五年级 · 立体几何学
一块长方形铁皮, 长 25 厘米, 宽 15 厘米, 从四个角分别剪去边长 5 厘米的小正方形, 然后把四周折起来, 做成没有盖子的铁盒, 这个铁盒的容积是多少毫升?

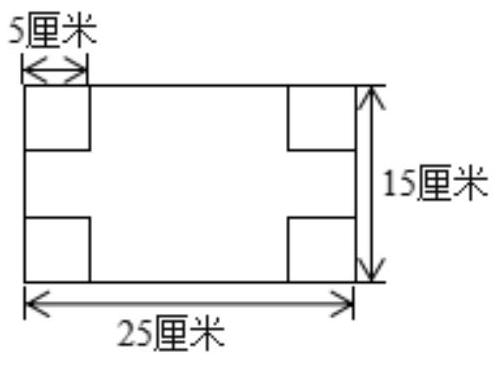
答案: 解375 毫升

【分析】通过观察图形可知, 做成铁盒的长是 $(25-5 \times 2)$ 厘米, 宽是 (15-5*2) 厘米, 高是 5 厘米,根据长方体的容积公式: $\mathrm{V}=\mathrm{abh}$, 代入数据计算即可; 注意单位的换算: 1 立方厘米 $=1$ 毫升。

【详解】 $(25-5 \times 2) \times(15-5 \times 2) \times 5$

$=(25-10) \times(15-10) \times 5$

$=15 \times 5 \times 5$

$=75 \times 5$

$=375$ （立方厘米）

375 立方厘米 $=375$ 毫升

答: 这个铁盒的容积是 375 毫升。

【点睛】本题考查长方体体积（容积）计算公式的灵活运用, 找出长方体铁盒的长、宽、高是解题的关键。